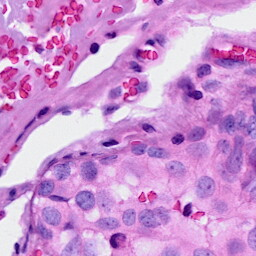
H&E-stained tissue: Breast